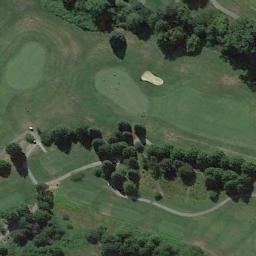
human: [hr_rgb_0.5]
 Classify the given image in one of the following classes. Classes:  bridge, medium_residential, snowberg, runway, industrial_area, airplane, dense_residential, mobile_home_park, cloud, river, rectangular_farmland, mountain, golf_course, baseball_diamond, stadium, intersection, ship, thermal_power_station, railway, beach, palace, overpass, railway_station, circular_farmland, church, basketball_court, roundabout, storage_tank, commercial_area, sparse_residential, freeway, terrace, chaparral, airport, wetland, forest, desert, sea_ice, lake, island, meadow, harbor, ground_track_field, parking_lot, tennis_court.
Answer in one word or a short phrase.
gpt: golf_course